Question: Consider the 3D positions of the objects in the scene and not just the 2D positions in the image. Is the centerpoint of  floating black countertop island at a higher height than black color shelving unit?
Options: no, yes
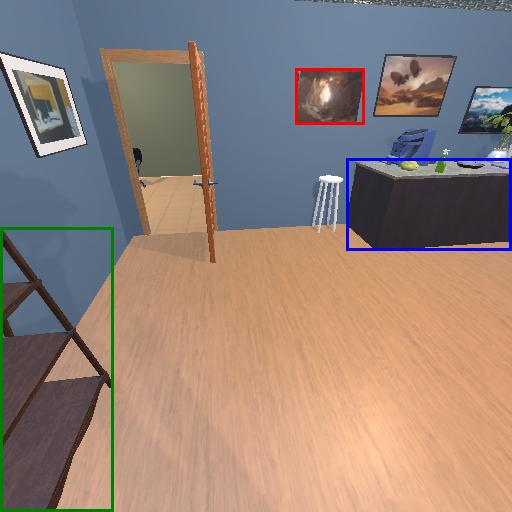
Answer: no